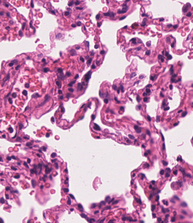
Tumor epithelial tissue: no
Tumor-associated stroma tissue: no
Normal tissue: yes